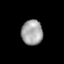
Tissue: lung
Cell type: T cells
Senescence score: 0.1916
Nuclear area (px): 521
Mean DAPI intensity: 163.501